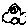
Label: car